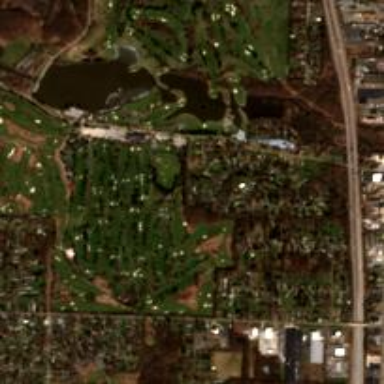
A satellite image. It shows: Golf course surrounded by greenery.